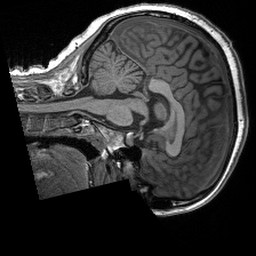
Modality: T1w
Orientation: sagittal
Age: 21
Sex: female
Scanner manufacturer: siemens
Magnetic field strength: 3 T
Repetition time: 2.4 s
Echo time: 0.00191 s